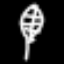
Label: leaf